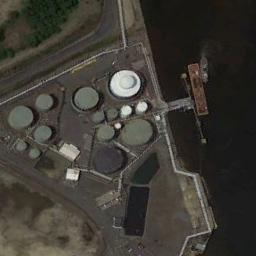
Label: storage_tank